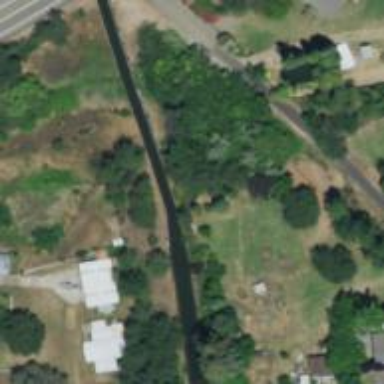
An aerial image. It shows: Aqueduct bridge over canal.